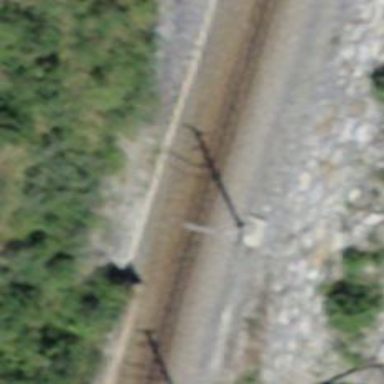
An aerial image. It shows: Catenary mast for power lines.